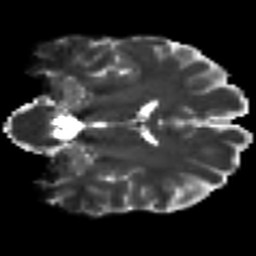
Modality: T2w
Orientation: coronal
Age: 26
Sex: male
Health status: ill
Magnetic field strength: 3 T
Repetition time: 9 s
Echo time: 0.093 s